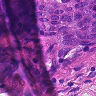
Metastatic tissue present: yes